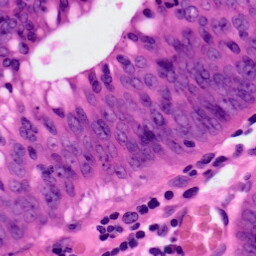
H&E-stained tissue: Colon